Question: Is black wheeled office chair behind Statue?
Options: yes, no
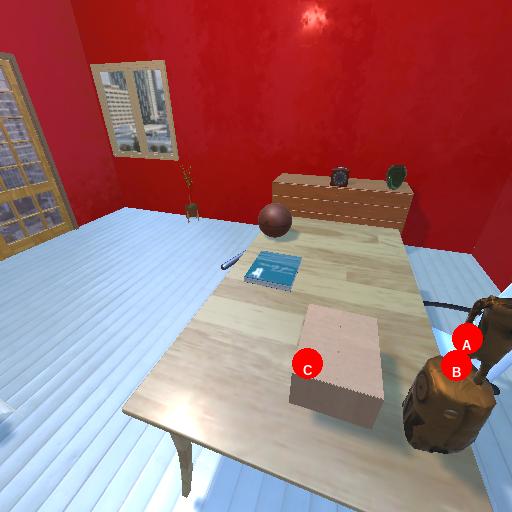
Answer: yes